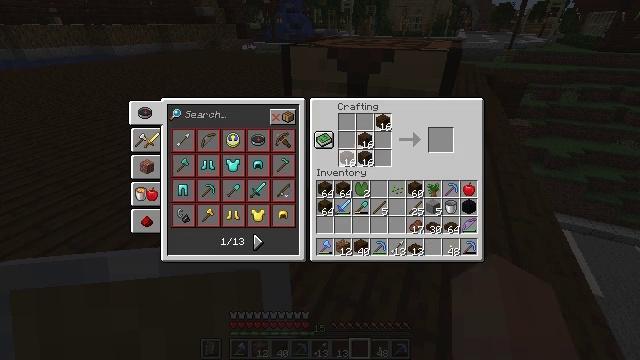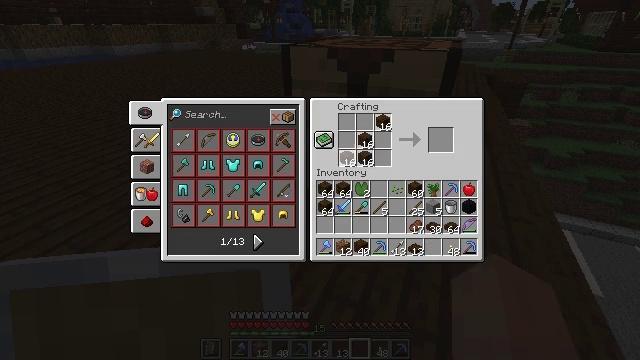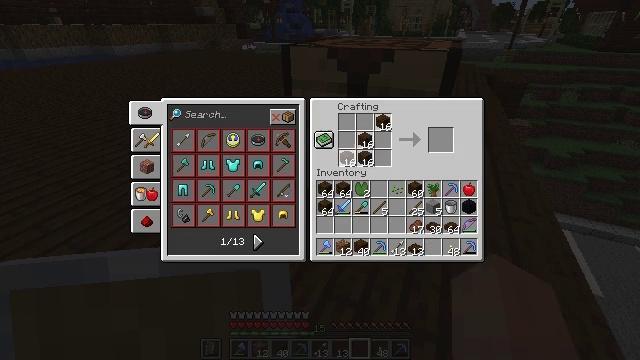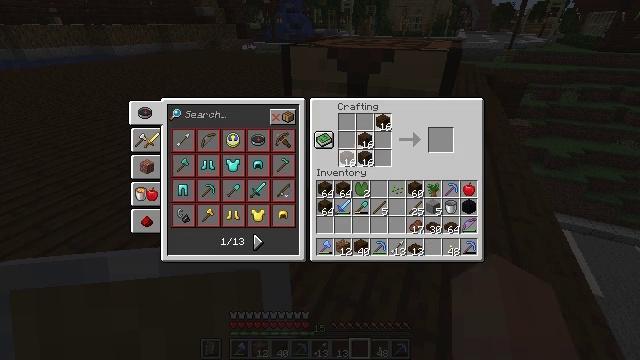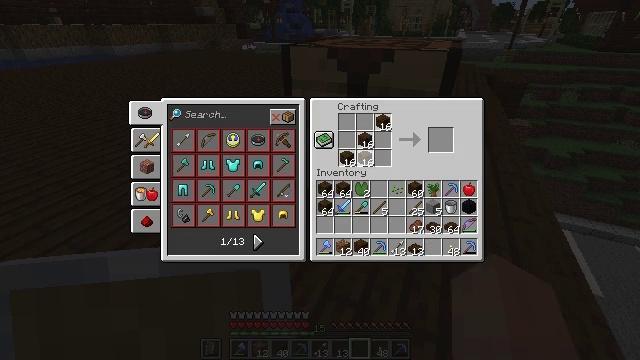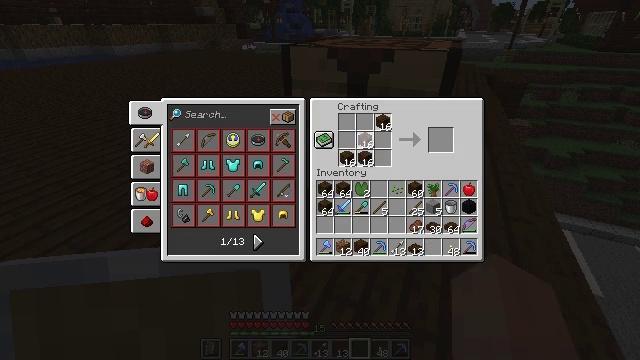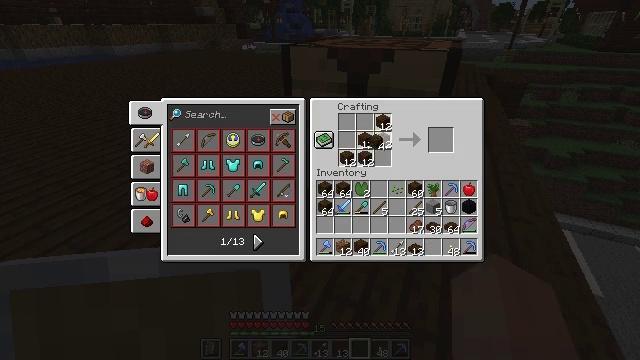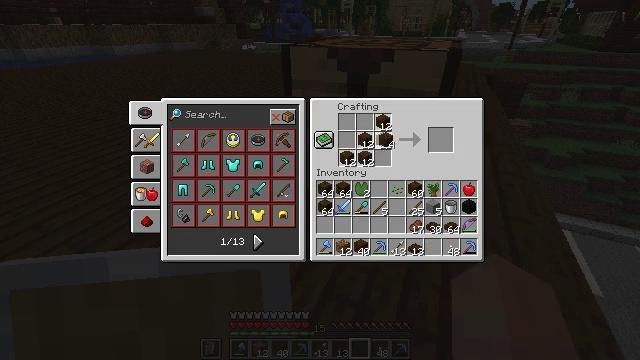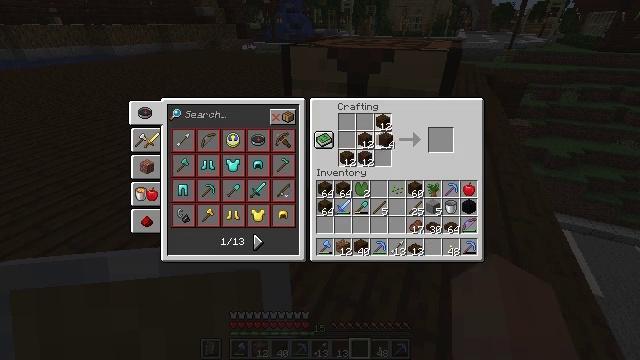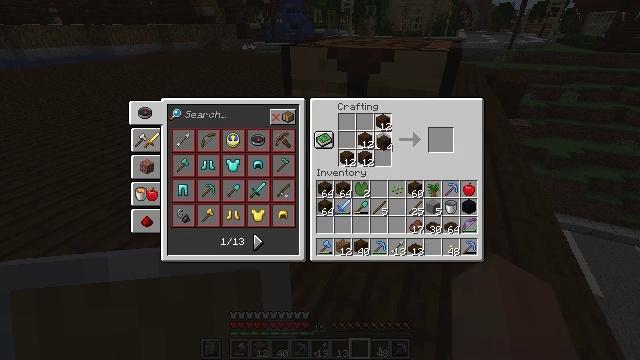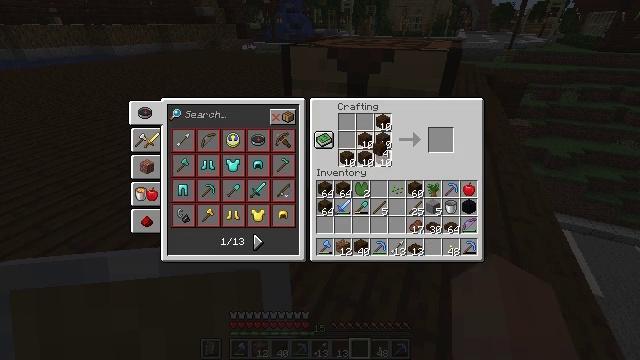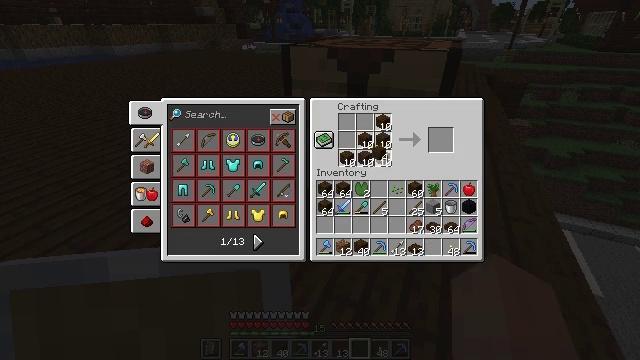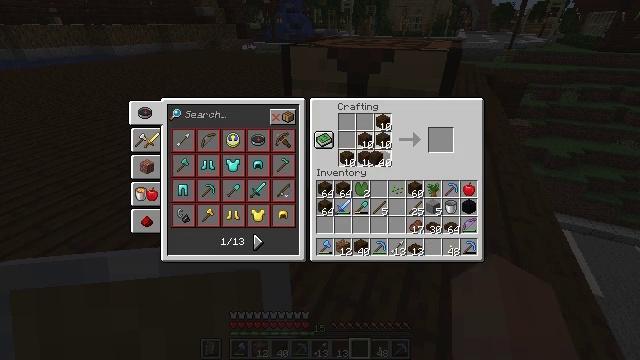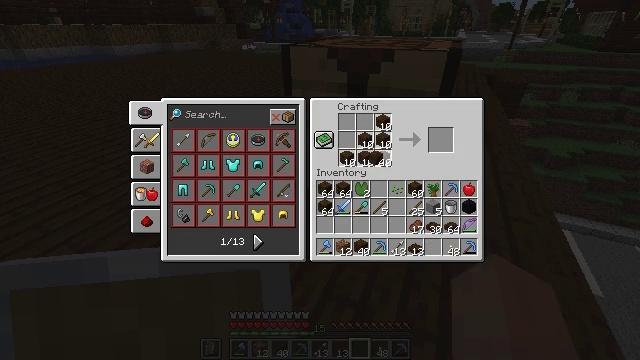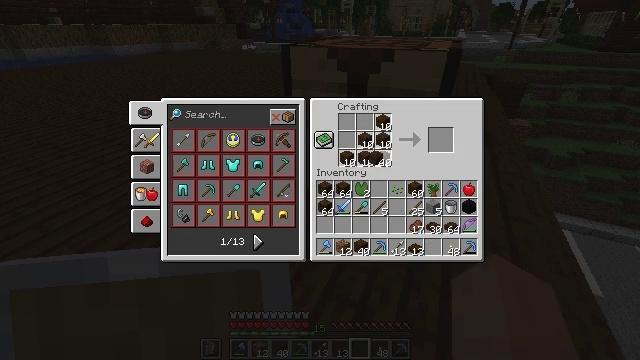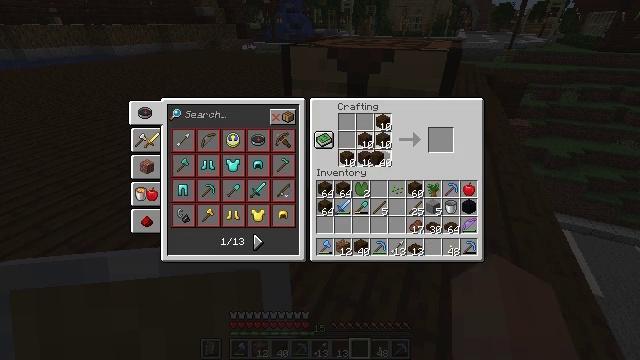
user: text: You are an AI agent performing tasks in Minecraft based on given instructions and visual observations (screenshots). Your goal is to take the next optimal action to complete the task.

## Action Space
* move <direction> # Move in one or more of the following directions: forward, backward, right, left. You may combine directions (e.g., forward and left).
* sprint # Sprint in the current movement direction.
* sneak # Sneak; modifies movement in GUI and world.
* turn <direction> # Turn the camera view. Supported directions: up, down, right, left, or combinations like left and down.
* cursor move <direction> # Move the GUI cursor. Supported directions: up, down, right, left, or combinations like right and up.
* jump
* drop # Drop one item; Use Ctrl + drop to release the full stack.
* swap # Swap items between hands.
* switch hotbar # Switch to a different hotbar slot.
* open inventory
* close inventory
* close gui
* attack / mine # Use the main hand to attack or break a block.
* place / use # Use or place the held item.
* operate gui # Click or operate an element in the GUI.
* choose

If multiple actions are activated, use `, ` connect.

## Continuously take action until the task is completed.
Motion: motion action
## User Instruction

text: Form dark oak stairs on a crafting table with dark oak planks.
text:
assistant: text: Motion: operate gui
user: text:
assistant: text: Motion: operate gui
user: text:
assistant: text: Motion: operate gui
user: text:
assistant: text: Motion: cursor move right, operate gui
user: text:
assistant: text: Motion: operate gui
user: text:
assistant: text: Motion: cursor move right, operate gui
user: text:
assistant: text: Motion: cursor move right, operate gui
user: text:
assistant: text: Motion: operate gui
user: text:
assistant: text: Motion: operate gui
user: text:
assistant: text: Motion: operate gui
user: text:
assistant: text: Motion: operate gui
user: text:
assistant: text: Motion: operate gui
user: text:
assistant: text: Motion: operate gui
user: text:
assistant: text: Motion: operate gui
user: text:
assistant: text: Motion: operate gui
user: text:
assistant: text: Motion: cursor move right
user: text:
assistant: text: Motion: cursor move right and up
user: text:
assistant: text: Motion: sneak, cursor move right
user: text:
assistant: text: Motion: sneak
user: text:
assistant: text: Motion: sneak
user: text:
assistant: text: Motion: sneak
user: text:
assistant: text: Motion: sneak
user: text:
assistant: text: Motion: sneak
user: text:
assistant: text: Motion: sneak
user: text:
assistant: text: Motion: sneak
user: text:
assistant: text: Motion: sneak
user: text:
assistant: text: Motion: sneak, operate gui
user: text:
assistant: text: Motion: sneak, operate gui
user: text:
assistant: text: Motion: sneak
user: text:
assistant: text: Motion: sneak